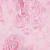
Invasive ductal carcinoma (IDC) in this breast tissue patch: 0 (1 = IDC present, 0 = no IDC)